Question: I'm trying to install derby on eclipse according to <URL>
My $CLASSPATH :
'''
/opt/Apache/db-derby-10.10.1.1-bin/lib/derby.jar:/opt/Apache/db-derby-10.10.1.1-bin/lib/derbytools.jar
'''
I've also added it to Java build path via project properties. Now whenever i run my program, it says:
'''
Exception in thread "main" java.lang.NoClassDefFoundError: org/apache/derby/impl/tools/sysinfo/Main
Caused by: java.lang.ClassNotFoundException: org.apache.derby.impl.tools.sysinfo.Main
'''
Any solutions?
My code:
import java.sql.Connection;
import java.sql.DriverManager;
import java.sql.PreparedStatement;
import java.sql.ResultSet;
import java.sql.SQLException;
import java.sql.Statement;
import java.util.ArrayList;
import java.util.Properties;
'''
public class Sample2 {
public static void main(String[] args) {
System.out.println("POOP");
new Sample2().go(args);
System.out.println("SimpleApp finished");
}
void go(String[] args){
Connection conn = null;
ArrayList statements = new ArrayList();
PreparedStatement psInsert = null;
PreparedStatement psUpdate = null;
Statement s = null;
ResultSet rs = null;
String dbName = "Lab4DB";
try {
conn = DriverManager.getConnection(protocol + dbName);
System.out.println("Connected to and created database " + dbName);
conn.setAutoCommit(false);
} catch (SQLException e) {
// TODO Auto-generated catch block
e.printStackTrace();
}
}
private String framework = "embedded";
private String driver = "org.apache.derby.jdbc.EmbeddedDriver";
private String protocol = "jdbc:derby:";
}
'''

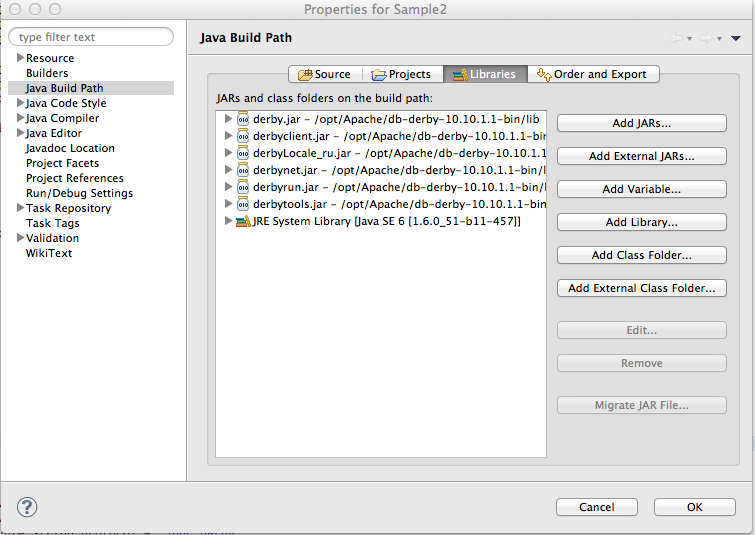
Answer: right click on your project run as > run dialog > class path tab then add derby.jar , derbynet.jar and derbyclient.jar by clicking on add external jar
those three jar file you can find them in the folder downloaded from apatche DB